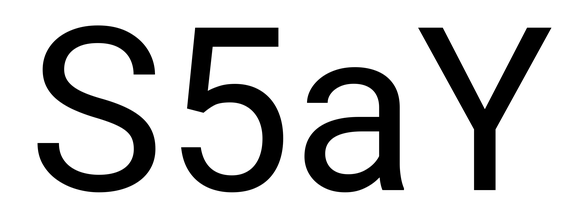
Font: Roboto_Regular